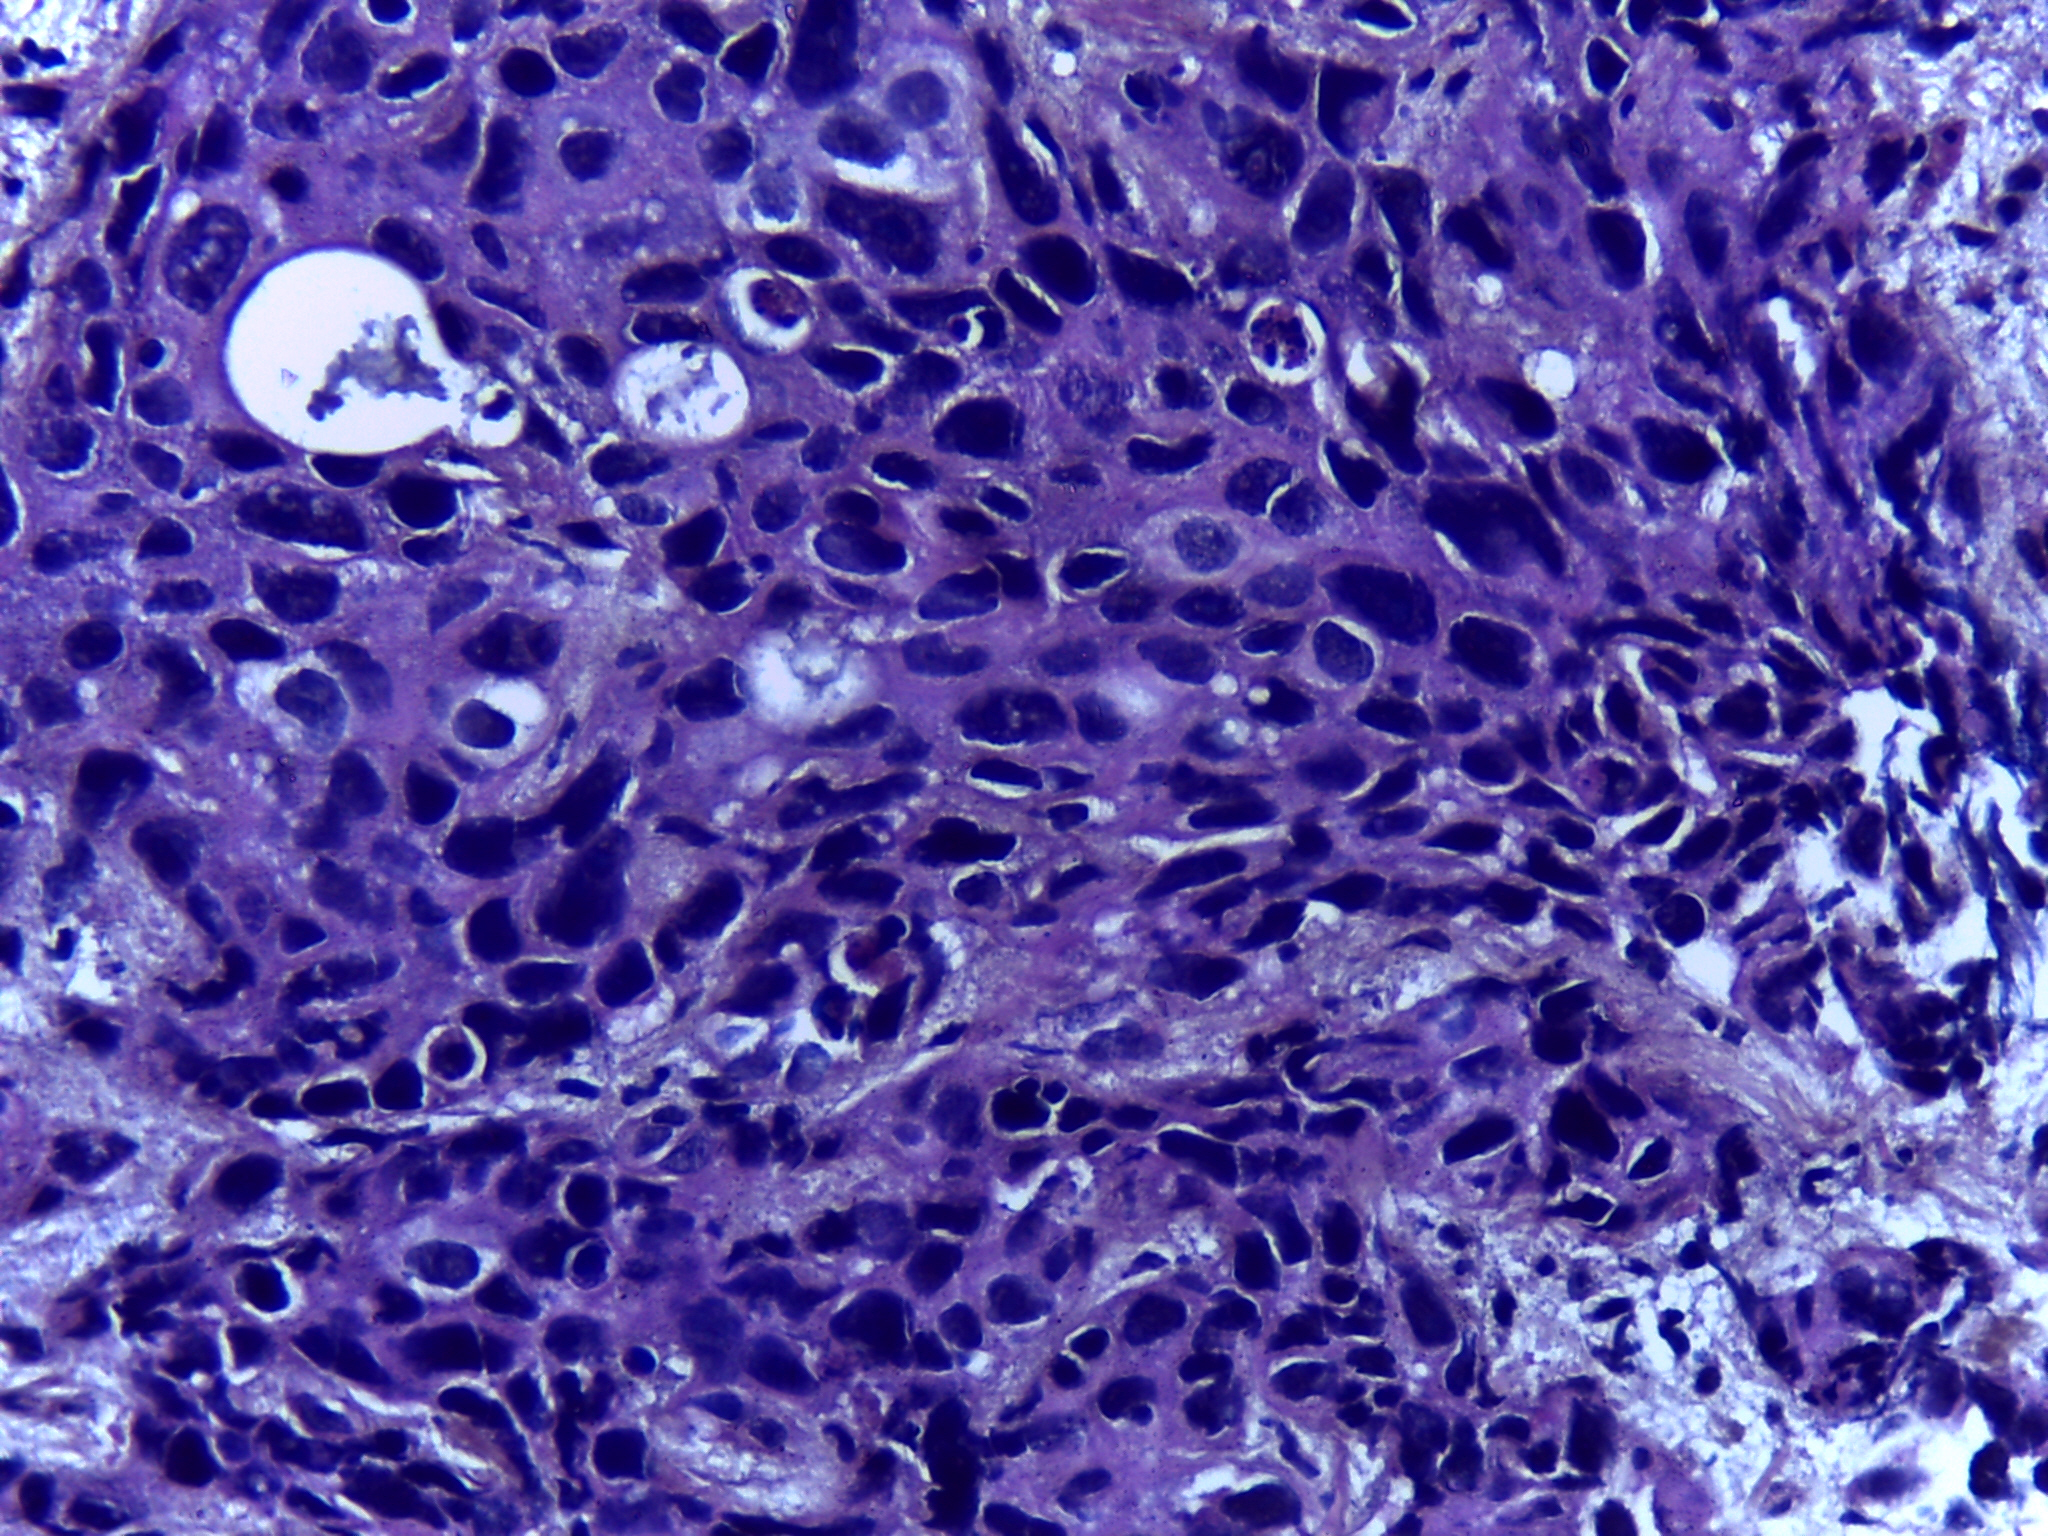
Diagnosis: OSCC